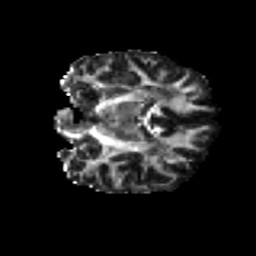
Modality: FA
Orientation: coronal
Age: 33
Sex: female
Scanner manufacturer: ge
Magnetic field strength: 3 T
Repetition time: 7.8 s
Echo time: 0.0608 s